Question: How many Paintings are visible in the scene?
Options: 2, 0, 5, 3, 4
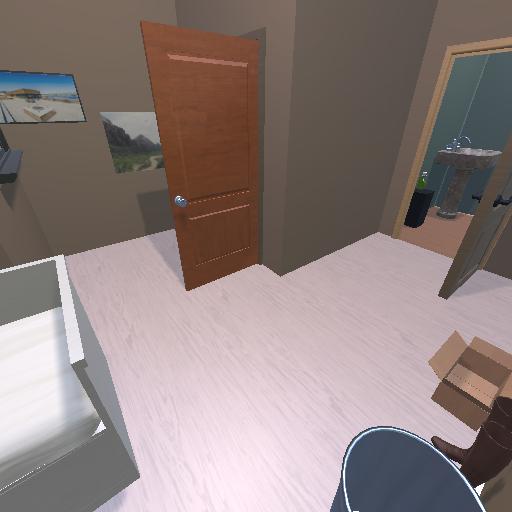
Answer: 2